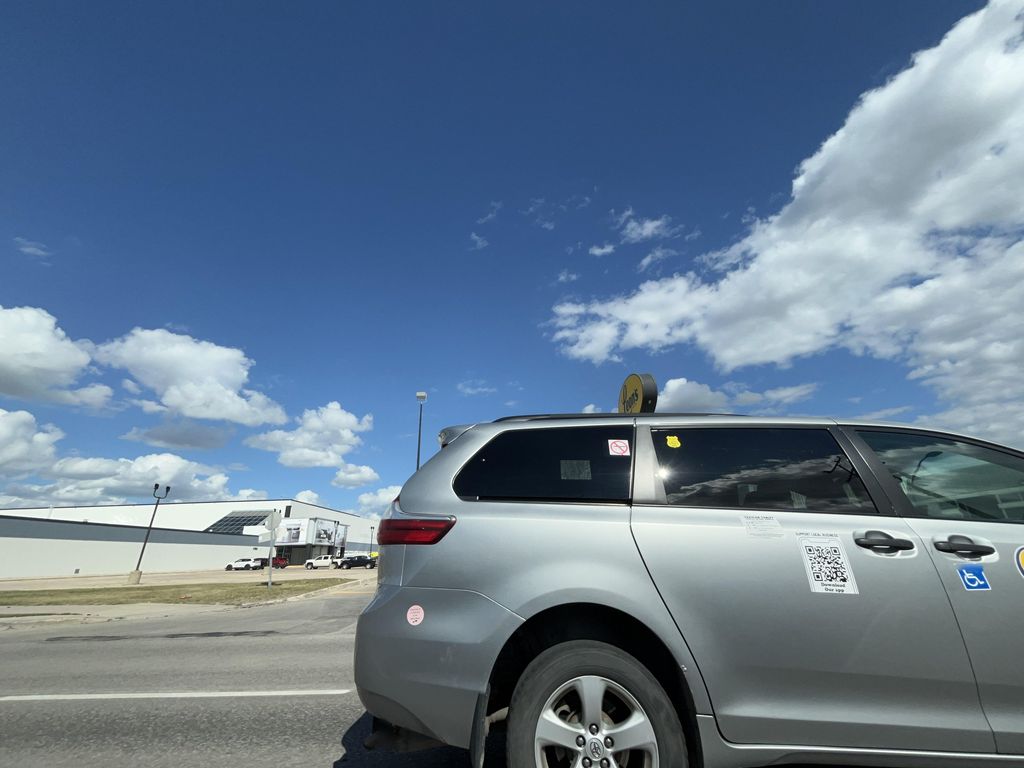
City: winnipeg